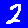
Digit: 2